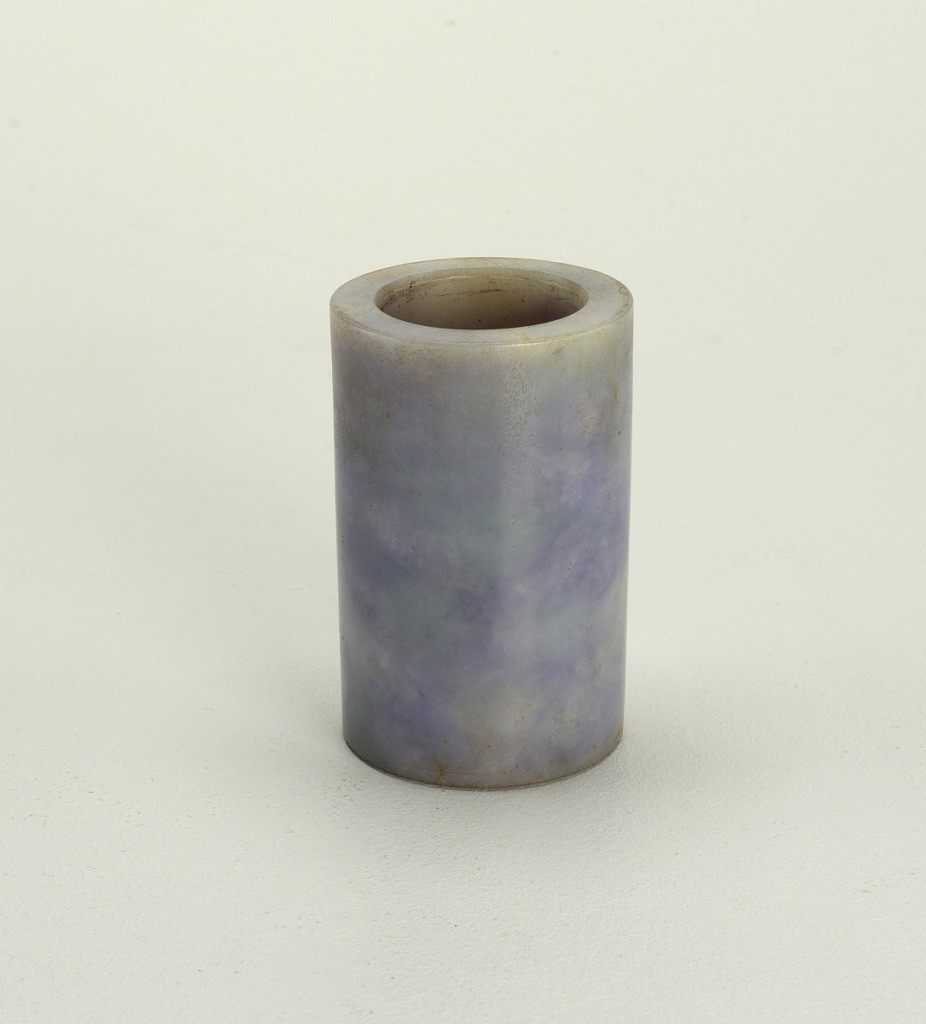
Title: Brush pot
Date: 18th century
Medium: Carved jade
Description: Cylindrical jade brush holder, straight-sided, flat bottomed. Subtly mottled coloring.